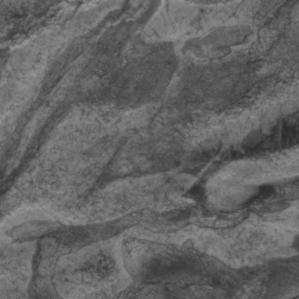
Label: non_frost